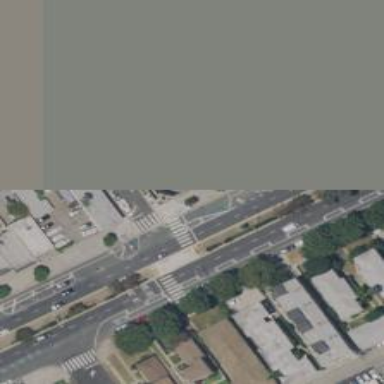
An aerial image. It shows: Crossing on the footway with zebra markings.